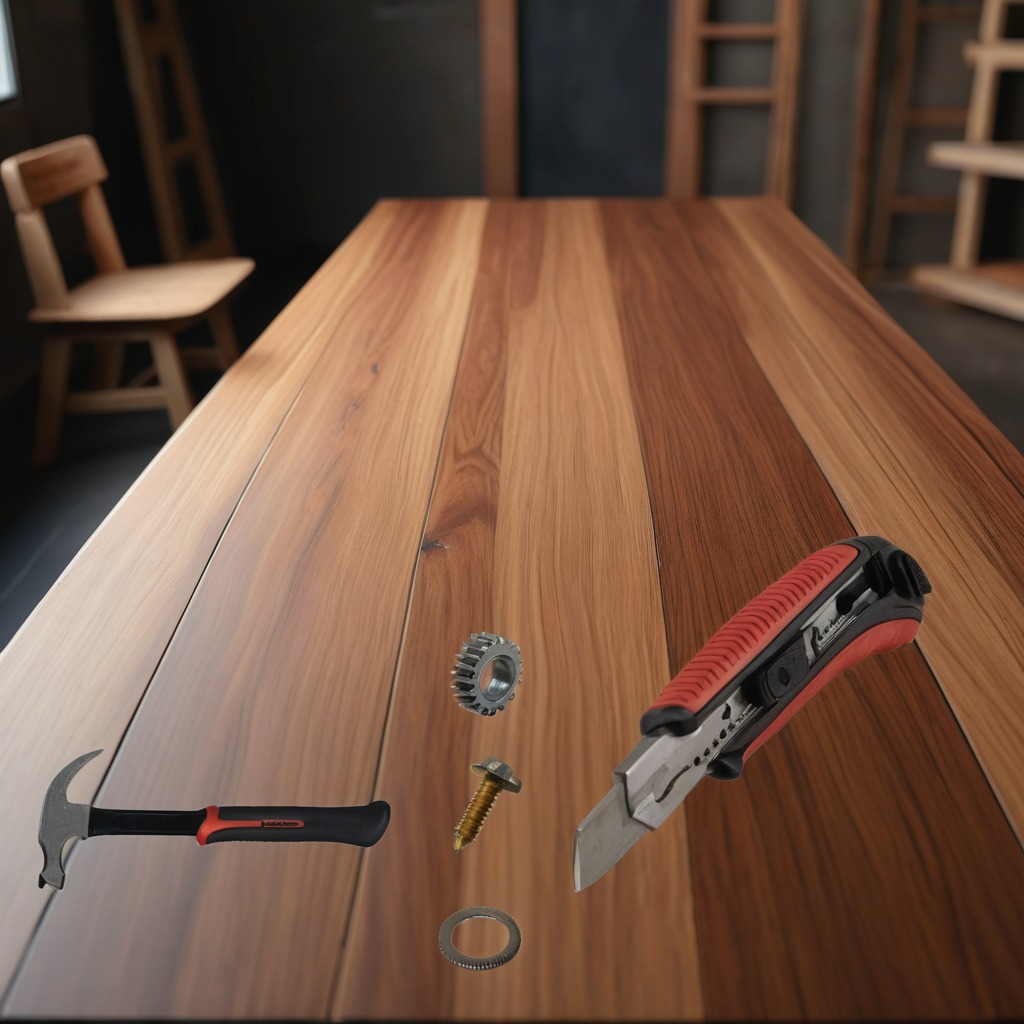
A steel gear with teeth, a utility knife, a flat metal washer, a metal machine screw, and a hammer are lying on the wooden table.